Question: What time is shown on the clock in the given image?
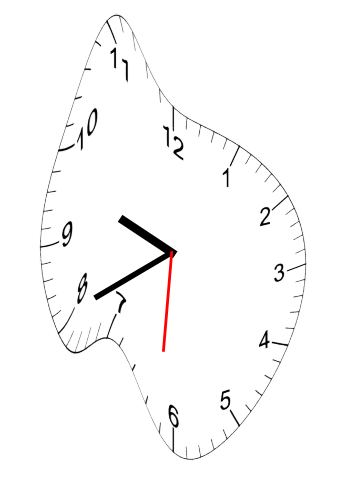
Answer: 09:40:31